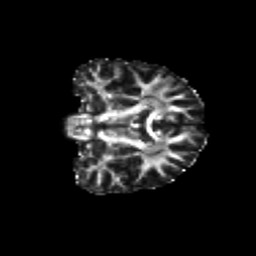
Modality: FA
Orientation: coronal
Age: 14
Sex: female
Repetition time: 9.512 s
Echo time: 0.089 s